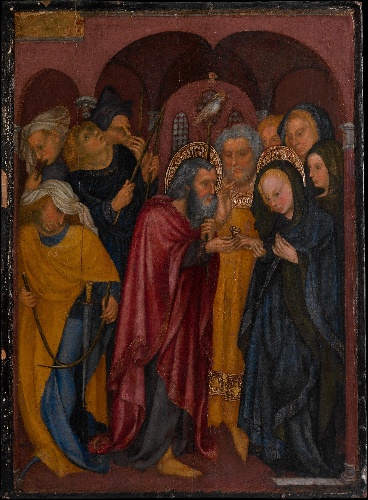
Title: The Marriage of the Virgin
Artist: Michelino da Besozzo (Michelino de Mulinari)
Artist bio: Italian, Lombardy, active 1388–1450
Date: ca. 1430
Object type: Painting
Classification: Paintings
Medium: Tempera and gold on wood
Dimensions: 25 5/8 x 18 3/4 in. (65.1 x 47.6 cm)
Department: European Paintings
Credit line: Maitland F. Griggs Collection, Bequest of Maitland F. Griggs, 1943
Accession year: 1943
Repository: Metropolitan Museum of Art, New York, NY
Tags: Men|Saints|Birds|Joseph|Marriage of the Virgin|Virgin Mary